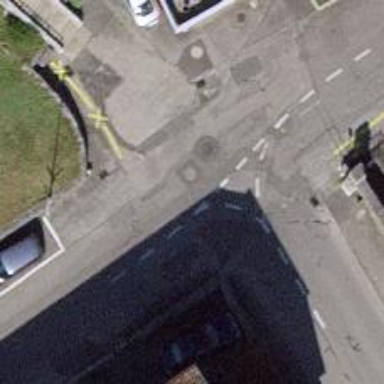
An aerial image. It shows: Set of steps on the road.